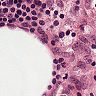
Metastatic tissue present: no